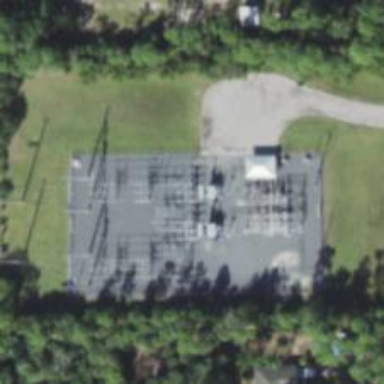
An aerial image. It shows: Switch used for power control.